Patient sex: M
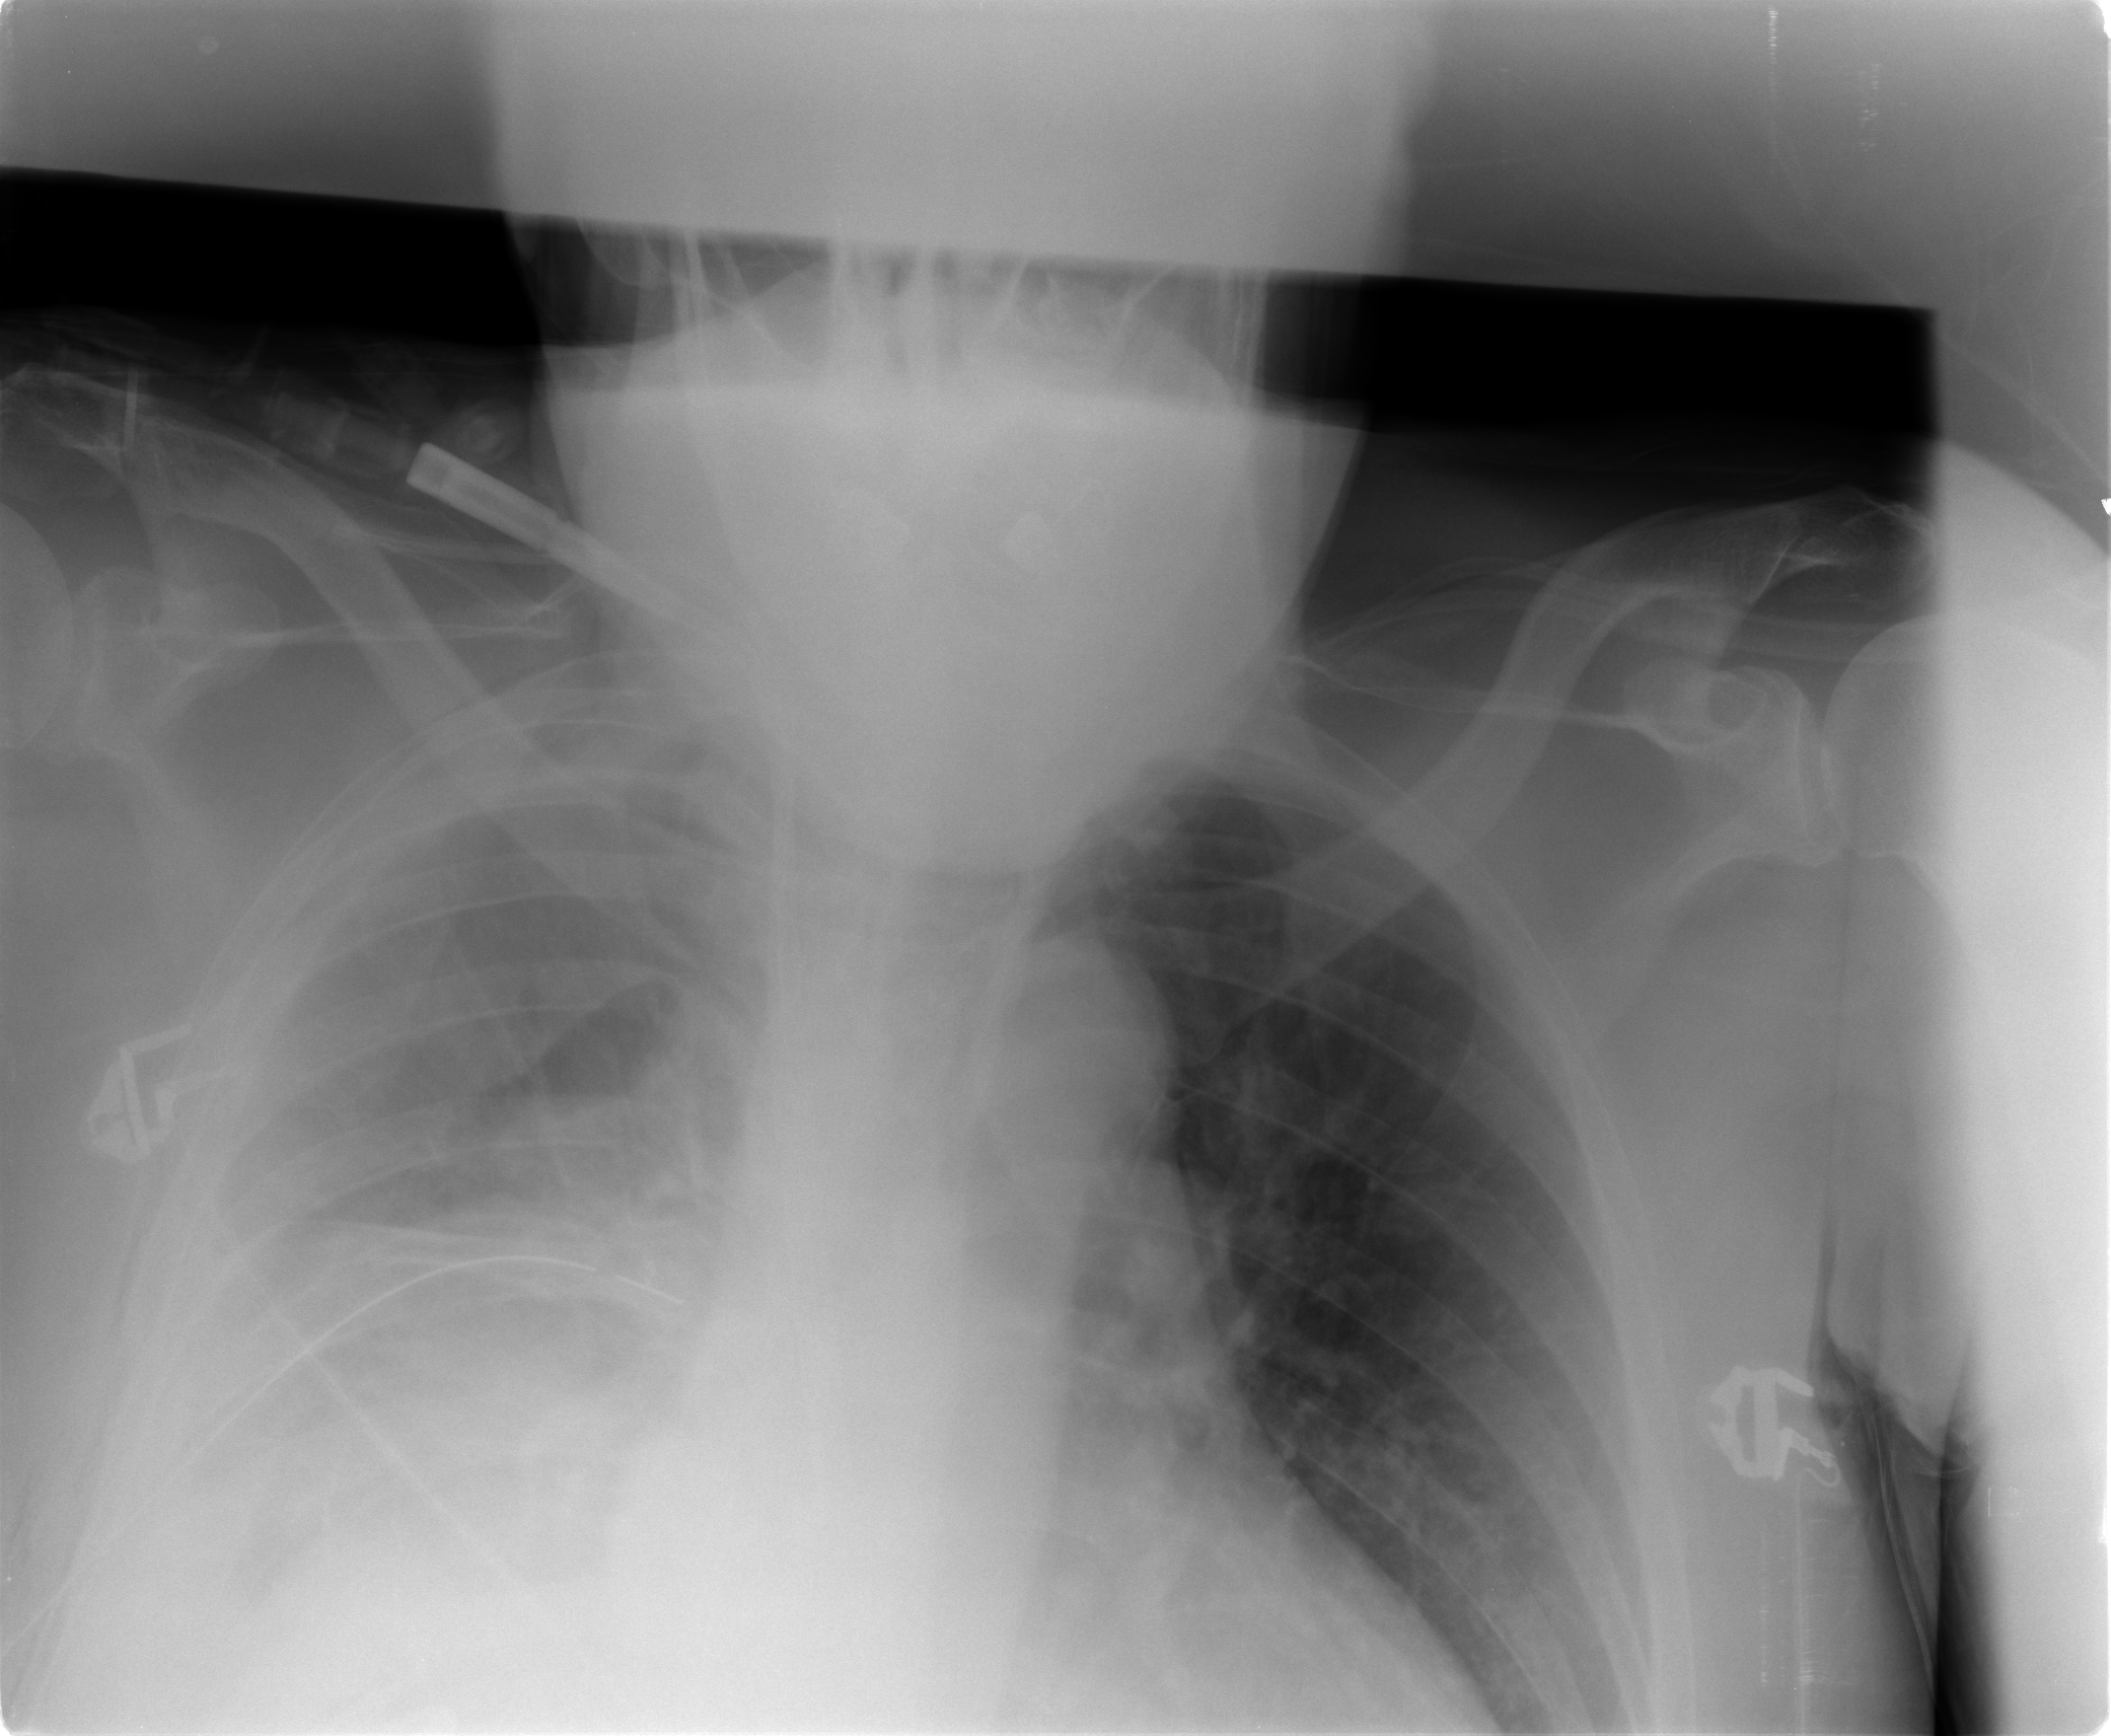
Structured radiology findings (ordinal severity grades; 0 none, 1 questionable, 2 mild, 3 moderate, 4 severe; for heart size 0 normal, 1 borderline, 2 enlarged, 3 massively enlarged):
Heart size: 1
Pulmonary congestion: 1
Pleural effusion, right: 4
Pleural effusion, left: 0
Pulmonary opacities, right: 1
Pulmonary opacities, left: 0
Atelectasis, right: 3
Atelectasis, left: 0